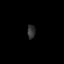
Tissue: skin
Cell type: Epithelial cells
Senescence score: 0.2736
Nuclear area (px): 109
Mean DAPI intensity: 48.44